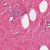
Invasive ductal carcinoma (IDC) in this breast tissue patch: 0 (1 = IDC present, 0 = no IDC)